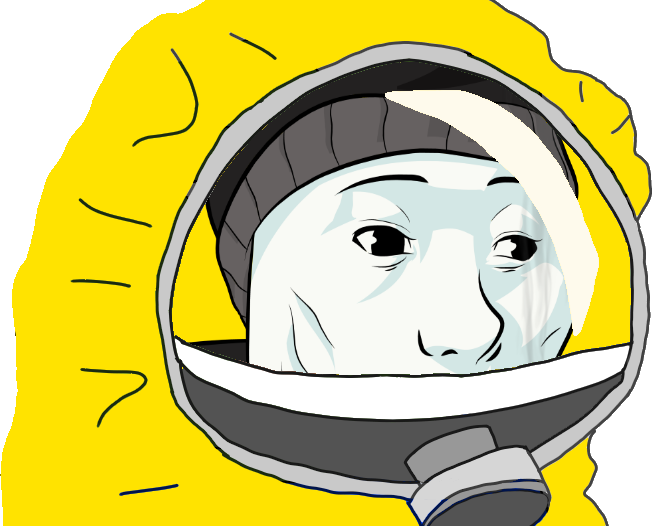
Label: 5_Doomer